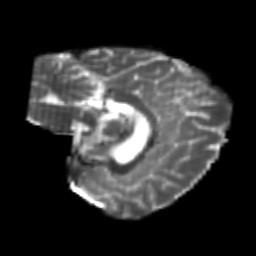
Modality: T2w
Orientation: sagittal
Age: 22
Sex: female
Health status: healthy
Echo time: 0.074 s